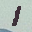
Label: 1